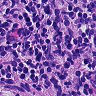
Metastatic tissue present: yes